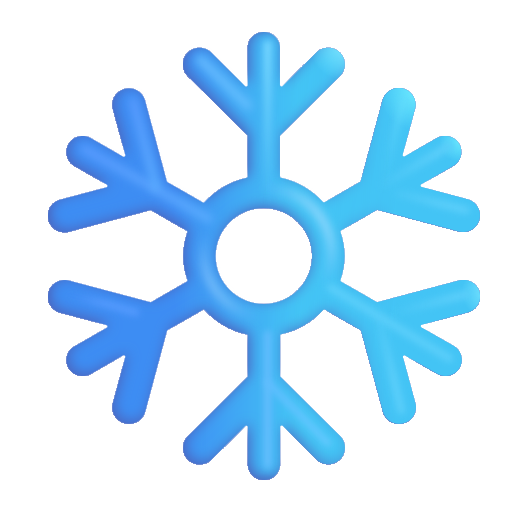
snowflake color